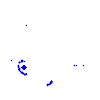
Particle: proton